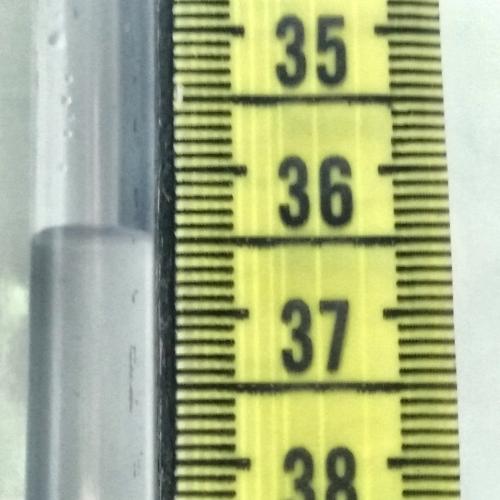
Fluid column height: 36.5 cm